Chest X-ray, PA view. Patient: 44 years old, sex M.
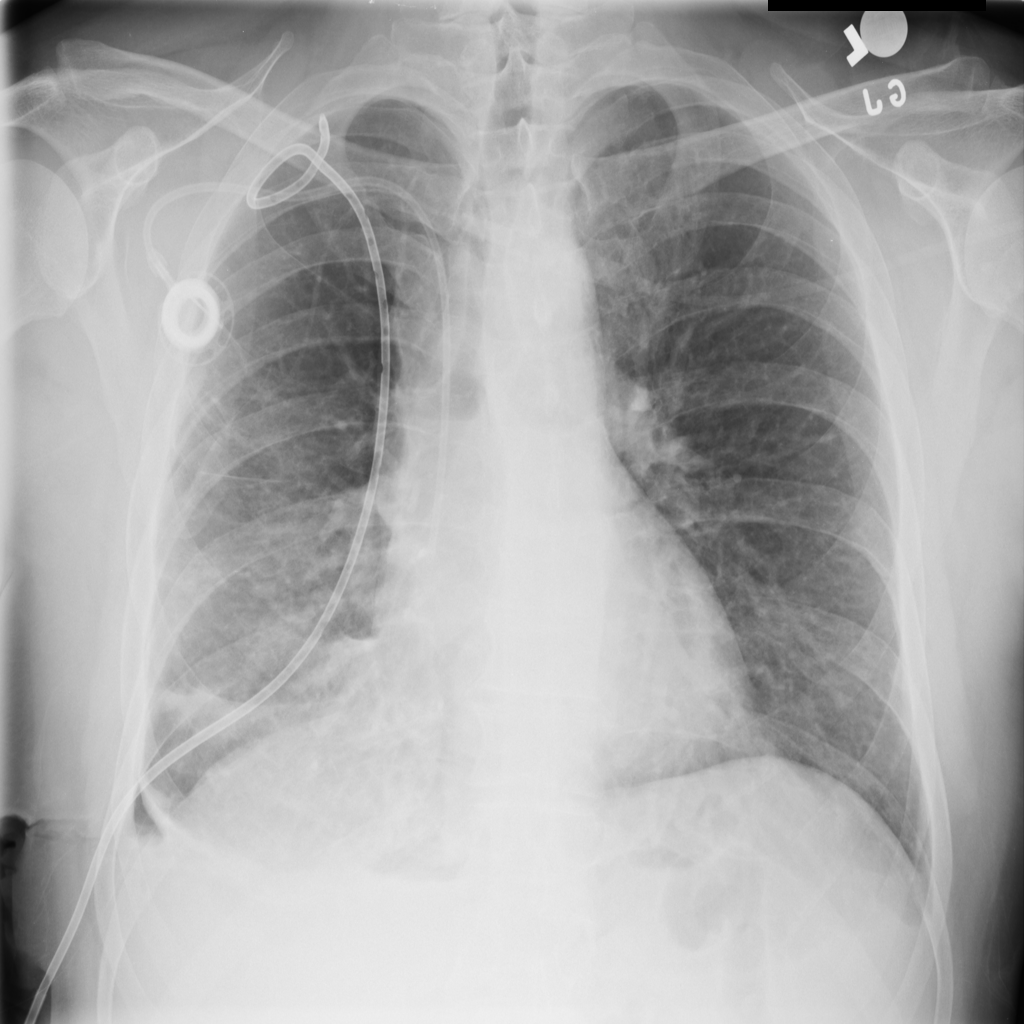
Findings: Pneumothorax